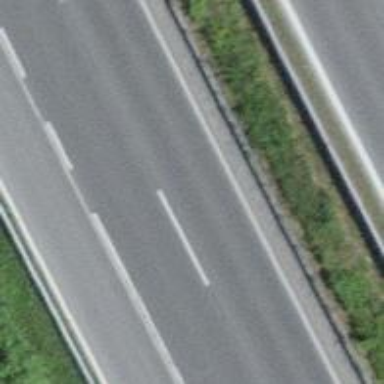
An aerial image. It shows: Asphalt motorway.